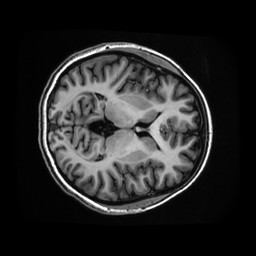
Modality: T1w
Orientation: axial
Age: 20
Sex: female
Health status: healthy
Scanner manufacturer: ge
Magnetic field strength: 3 T
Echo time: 0.0052 s